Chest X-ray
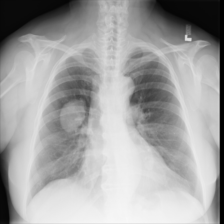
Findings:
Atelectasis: negative
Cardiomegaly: negative
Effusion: negative
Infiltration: negative
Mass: negative
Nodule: negative
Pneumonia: negative
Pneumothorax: negative
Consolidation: negative
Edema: negative
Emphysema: negative
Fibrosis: negative
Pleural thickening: negative
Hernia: negative